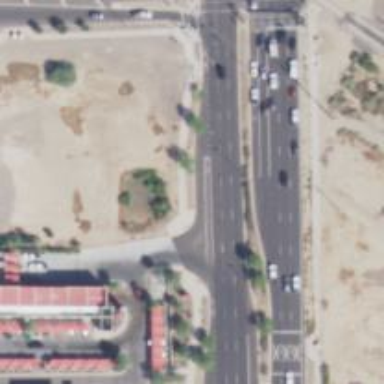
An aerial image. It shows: Unmarked crossing on the road.